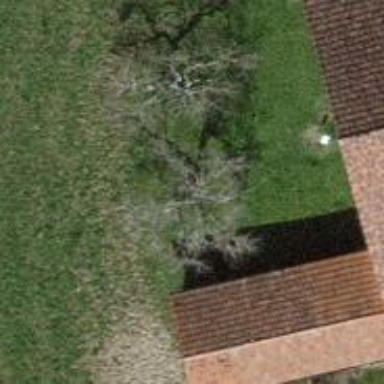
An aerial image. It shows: Beautiful tree in nature.